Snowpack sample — Snodgrass Mountain, Crested Butte, Colorado (2/4/25, 12:06 PM MST)
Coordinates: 38.923, -106.968
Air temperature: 35 °F
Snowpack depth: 80 cm
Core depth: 80 cm
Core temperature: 32 °F
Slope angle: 14°, slope face: 78°
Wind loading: low
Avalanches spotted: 0
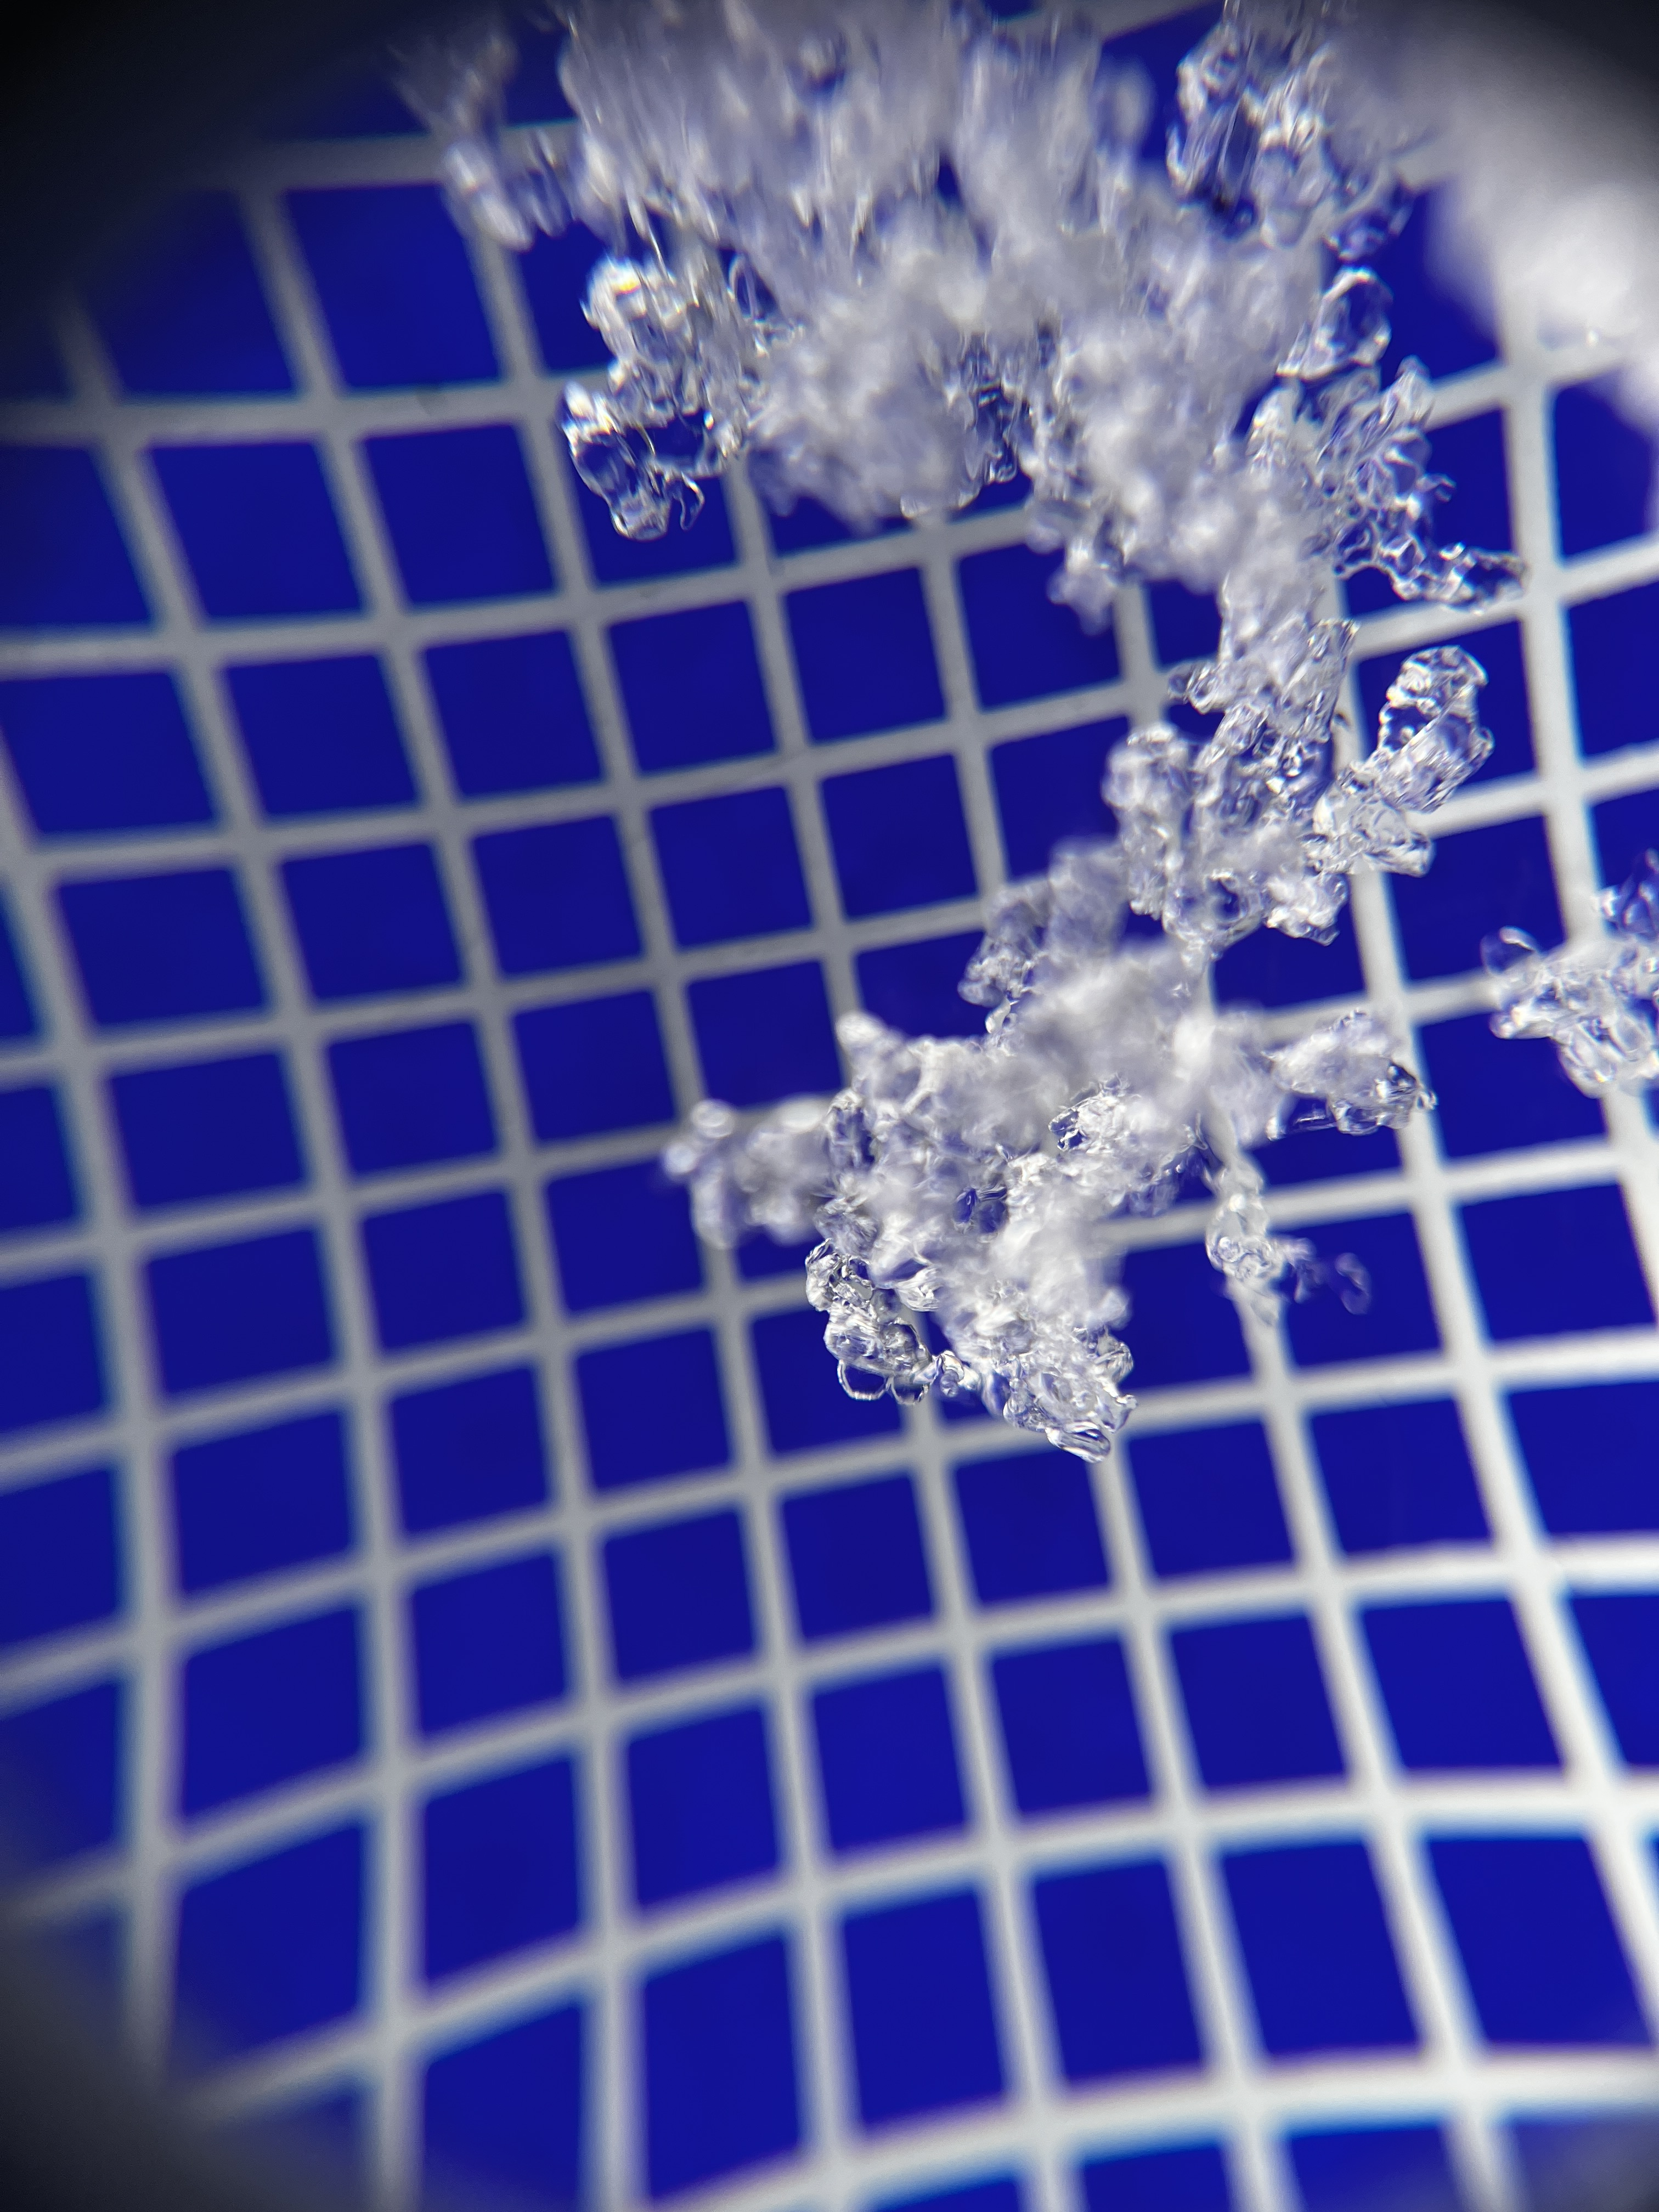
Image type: magnified_profile
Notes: No avalanches nearby, unusually warm weather for the last month reported by residents, Collected 25 yards from treeline